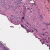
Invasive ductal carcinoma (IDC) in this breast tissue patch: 1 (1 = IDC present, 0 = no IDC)